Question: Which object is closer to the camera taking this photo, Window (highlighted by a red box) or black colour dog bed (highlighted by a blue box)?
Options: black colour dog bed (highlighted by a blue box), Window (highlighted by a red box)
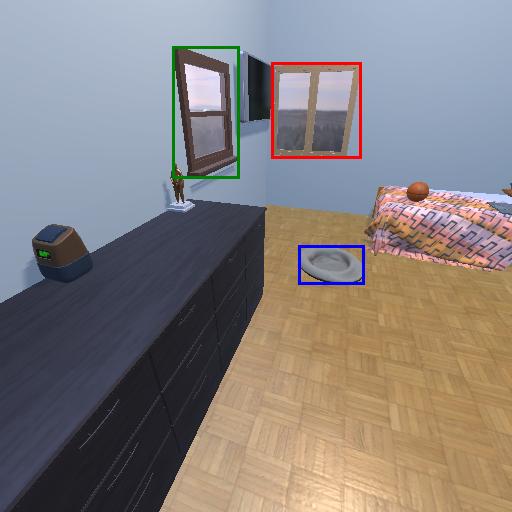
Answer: black colour dog bed (highlighted by a blue box)